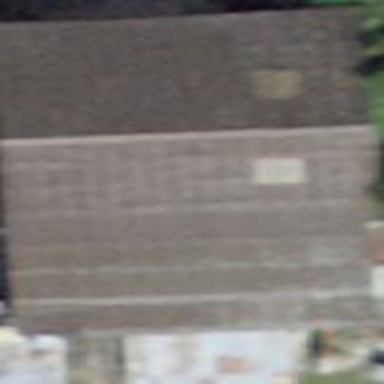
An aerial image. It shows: Shed building.